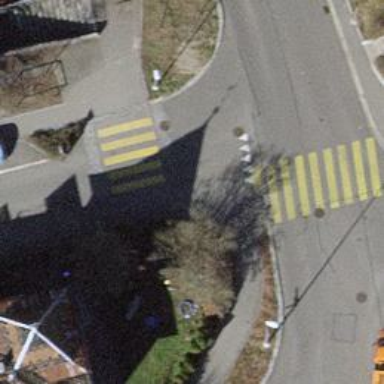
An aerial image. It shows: Zebra crossing on the road.